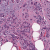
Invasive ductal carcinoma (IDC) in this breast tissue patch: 1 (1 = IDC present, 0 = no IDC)